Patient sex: F
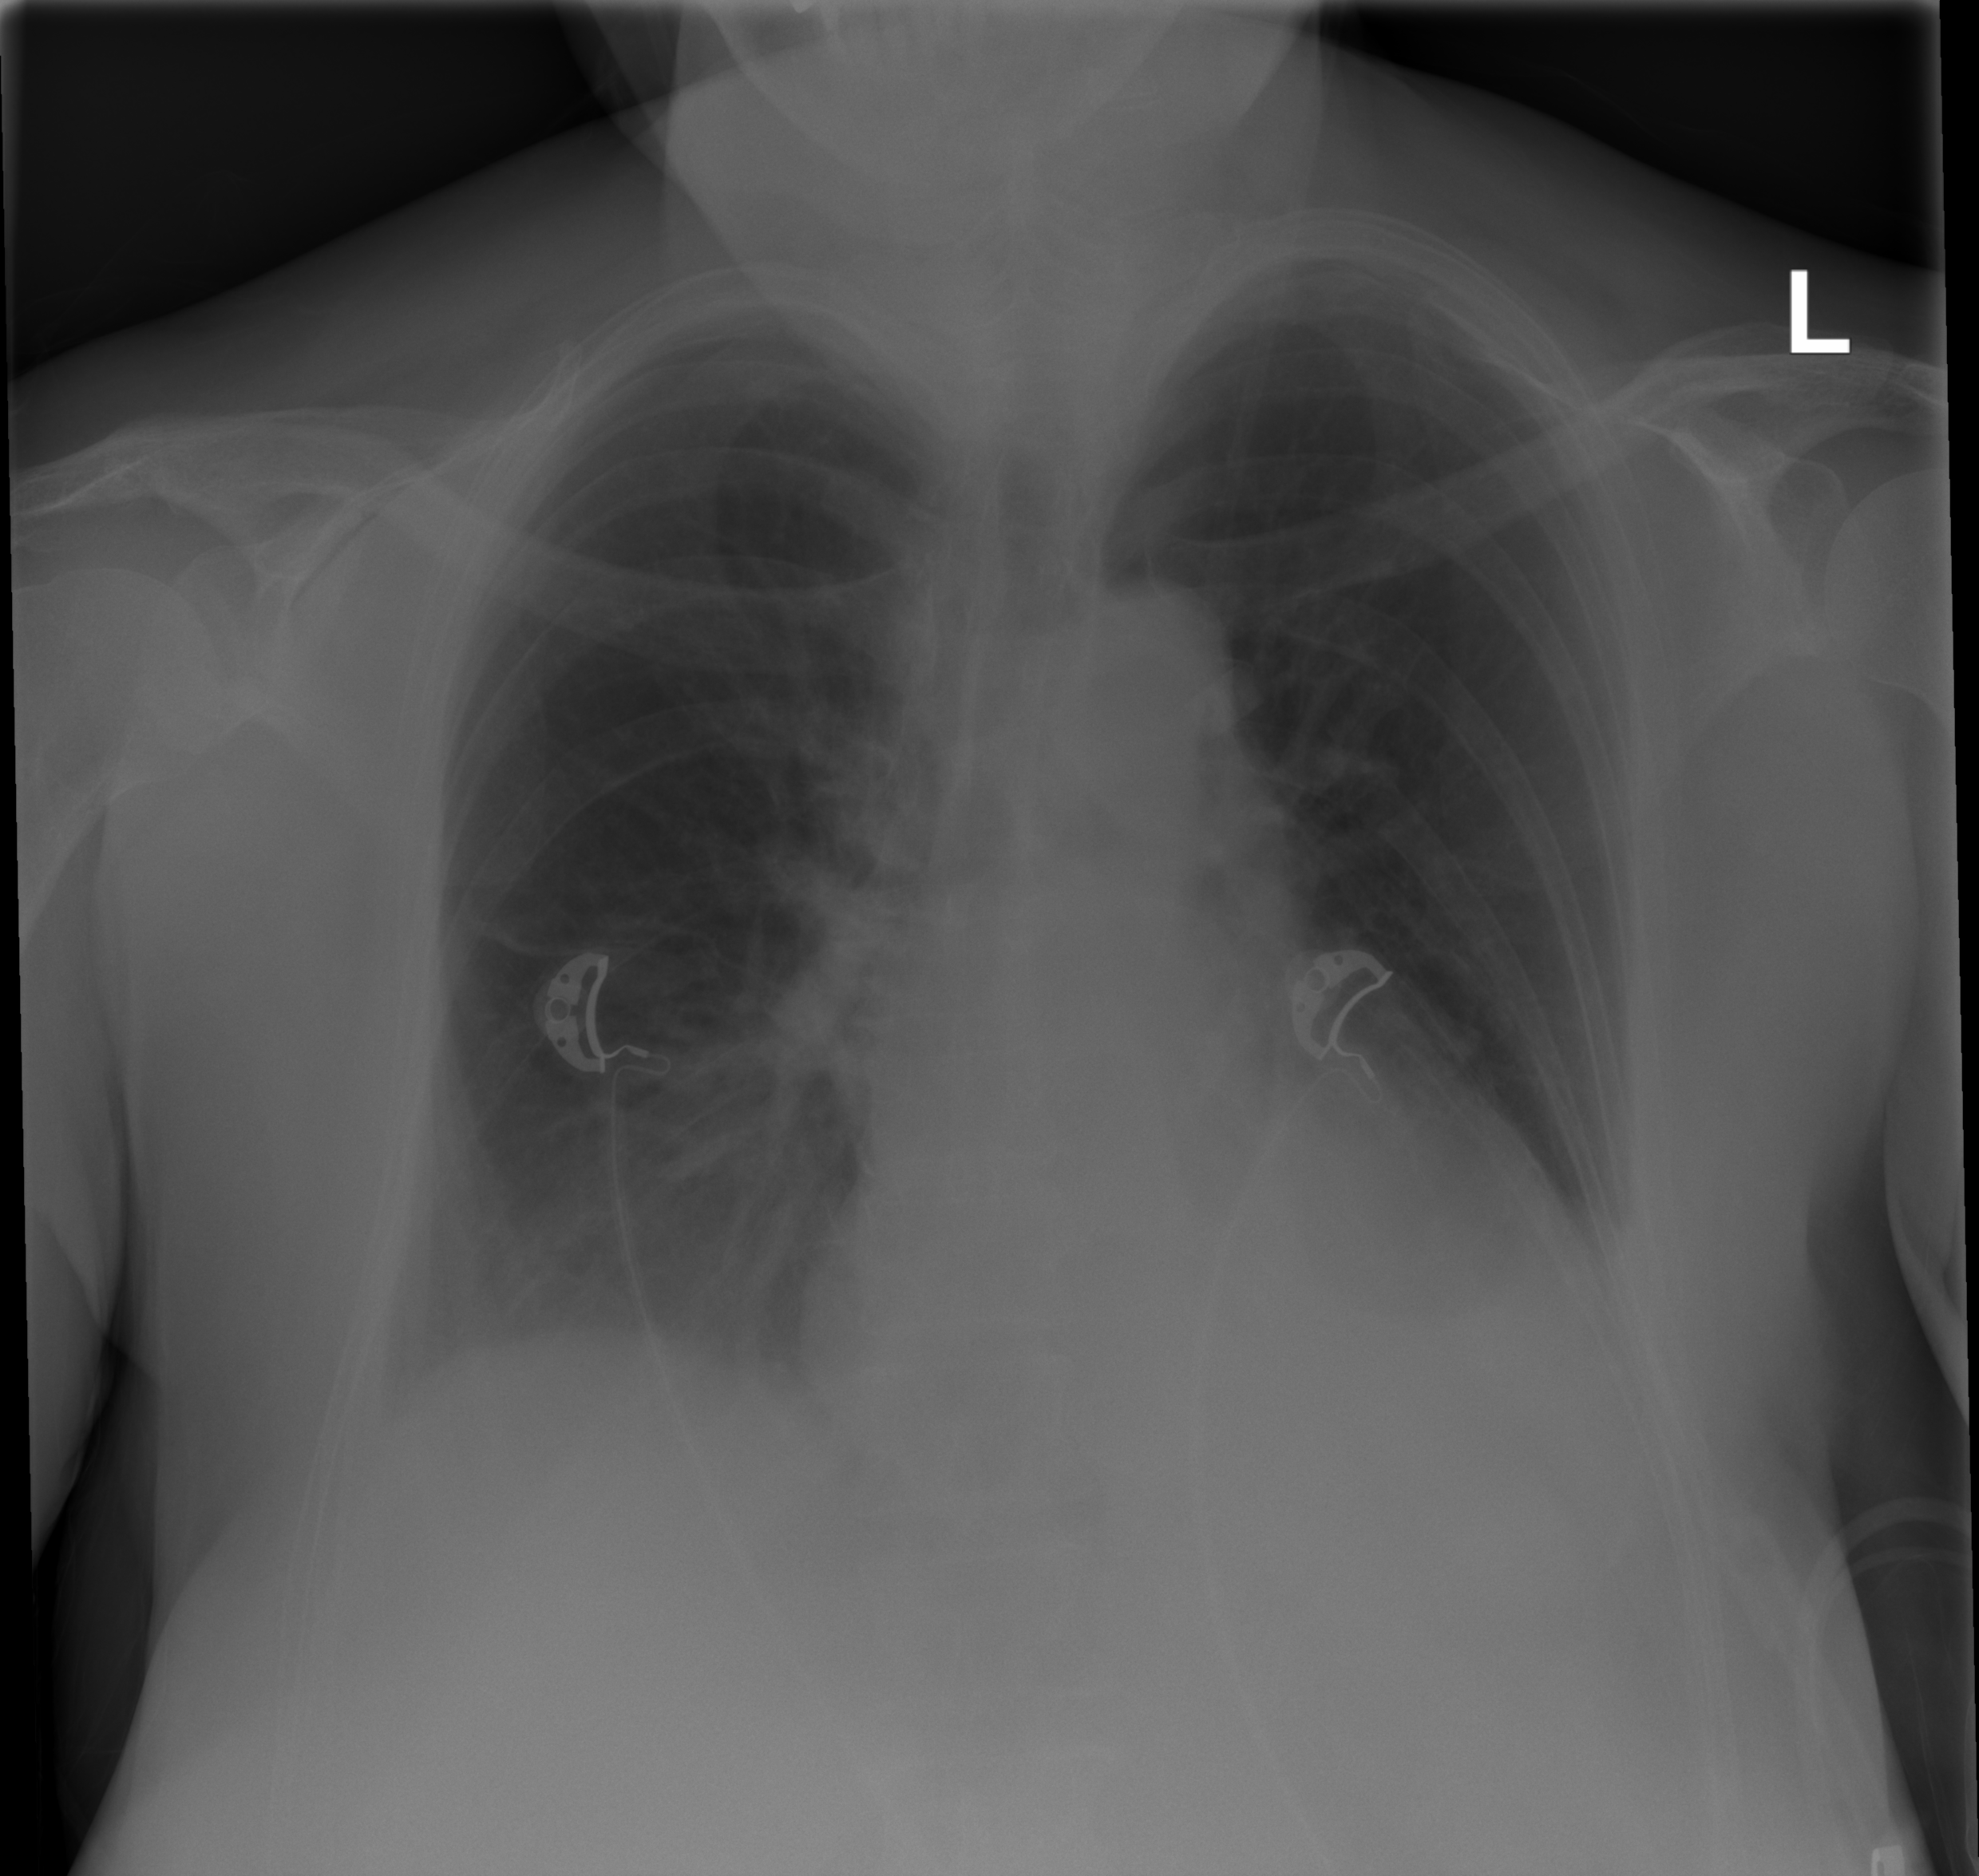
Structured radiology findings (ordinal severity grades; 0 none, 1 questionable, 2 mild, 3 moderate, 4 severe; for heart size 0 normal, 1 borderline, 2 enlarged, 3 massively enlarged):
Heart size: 1
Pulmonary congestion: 2
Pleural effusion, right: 2
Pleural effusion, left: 2
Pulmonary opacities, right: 0
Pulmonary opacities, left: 0
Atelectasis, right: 0
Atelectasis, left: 0